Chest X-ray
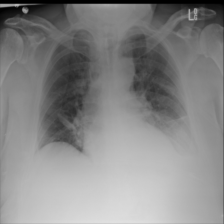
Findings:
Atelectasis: negative
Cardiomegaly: negative
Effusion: negative
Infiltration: negative
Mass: negative
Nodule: negative
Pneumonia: negative
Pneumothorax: negative
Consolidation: negative
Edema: negative
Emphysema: negative
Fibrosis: negative
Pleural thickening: negative
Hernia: negative